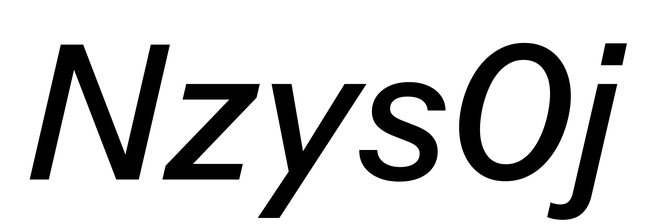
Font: InstrumentSans-Italic_Medium_Italic